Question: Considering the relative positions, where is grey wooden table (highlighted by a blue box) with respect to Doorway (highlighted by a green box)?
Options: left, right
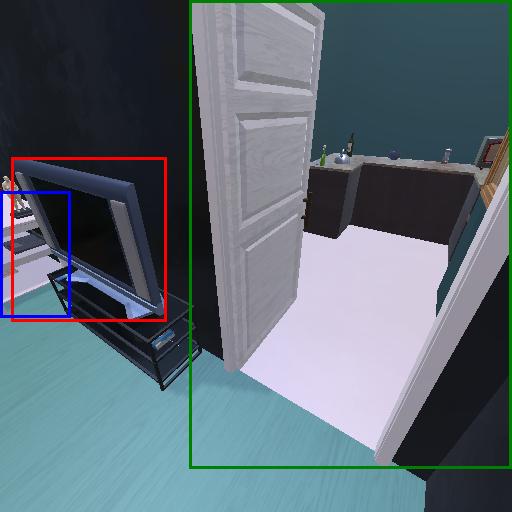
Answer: left